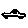
Label: car